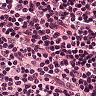
Metastatic tissue present: no